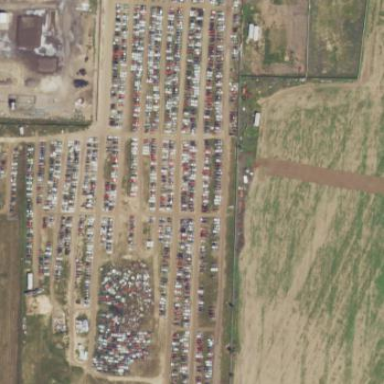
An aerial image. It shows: Scrap yard situated in industrial area.